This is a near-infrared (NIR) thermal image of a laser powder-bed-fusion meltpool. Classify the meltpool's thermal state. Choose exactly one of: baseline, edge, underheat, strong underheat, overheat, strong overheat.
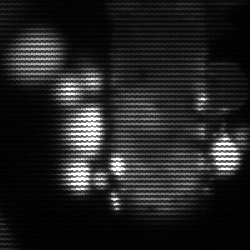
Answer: strong underheat